Interaction volume radius: 10 \u00c5
Interaction volume height: 40 \u00c5
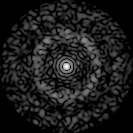
Disorder parameter: 0.8043